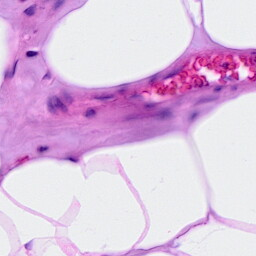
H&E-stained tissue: Breast